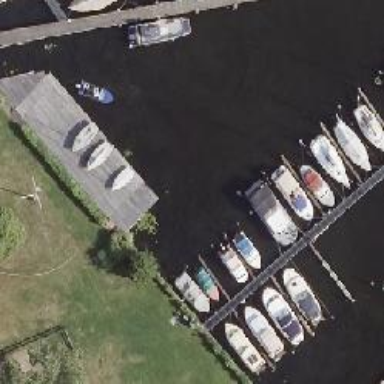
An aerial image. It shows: Marina on leisure land.